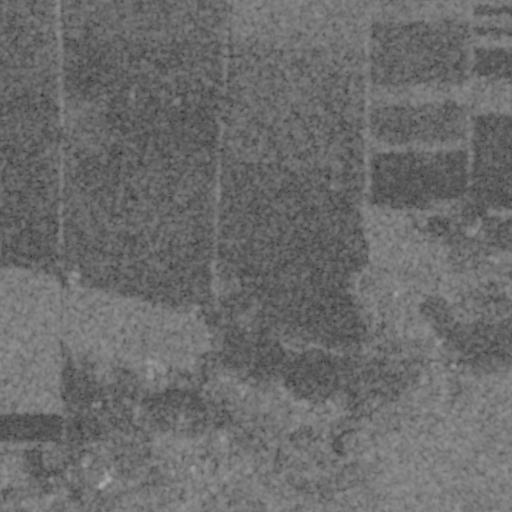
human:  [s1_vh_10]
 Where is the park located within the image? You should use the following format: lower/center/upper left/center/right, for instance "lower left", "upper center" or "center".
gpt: The park is located in the lower left of the image.
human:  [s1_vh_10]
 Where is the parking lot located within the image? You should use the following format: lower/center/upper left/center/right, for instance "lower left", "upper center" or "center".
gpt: The parking lot is located in the center left of the image.
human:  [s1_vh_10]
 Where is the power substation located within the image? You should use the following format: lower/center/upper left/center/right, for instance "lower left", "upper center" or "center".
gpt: The power substation is located in the lower center of the image.
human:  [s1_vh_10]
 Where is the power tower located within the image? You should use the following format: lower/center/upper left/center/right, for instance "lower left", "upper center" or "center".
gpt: The power tower is located in the lower of the image.
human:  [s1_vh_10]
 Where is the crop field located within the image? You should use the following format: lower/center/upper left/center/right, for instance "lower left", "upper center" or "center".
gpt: There is no crop field in the image.

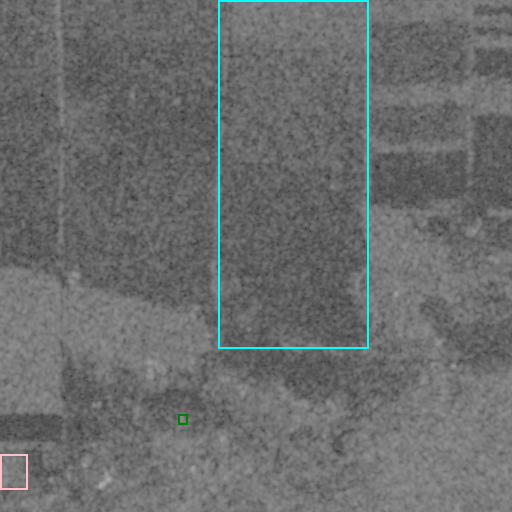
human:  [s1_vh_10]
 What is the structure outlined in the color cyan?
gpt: The structure outlined in cyan is a crop field.
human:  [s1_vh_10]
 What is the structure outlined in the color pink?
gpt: The structure outlined in pink is a park.
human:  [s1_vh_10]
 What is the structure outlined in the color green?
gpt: The structure outlined in green is a power substation.
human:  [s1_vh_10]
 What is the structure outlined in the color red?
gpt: There is no red outline.